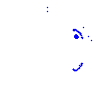
Particle: kaon